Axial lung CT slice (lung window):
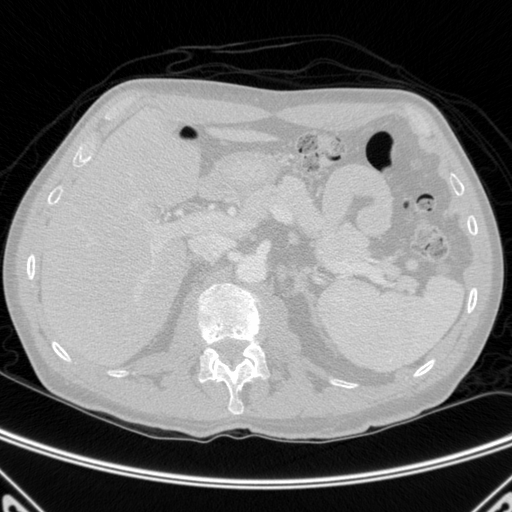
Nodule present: no